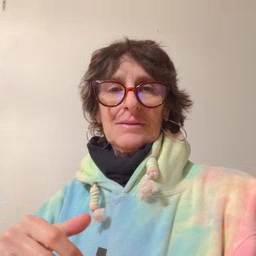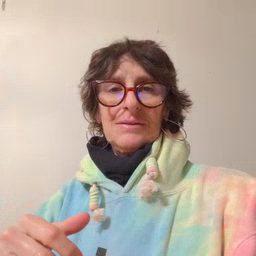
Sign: dad